Question: In NB 7.2 I have an "index.jsp" file, I've tried "Tools -> Options -> Fonts & Colors" [Html,Javascript,JSP ...], but I couldn't change this background color, does anyone know how and where to change the bkcolor for "tabs", "tabs-1" as shown in the following image ?

There are many times I've encountered this kind of situation, I couldn't find where the color setting was, it took forever to get to them, and the sample code may not show all possible color samples, maybe in the next version of NB, someone can come up with this kind of solution : Right mouse-click on any location to display a menu with color setting change option for where the mouse is pointing to ? It detects what file it is [Java,Html,JSP,JS ...] then detect the text it's is pointing to and show color options : fgcolor,bgcolor,highlight color ... This would be VERY USEFUL !!!
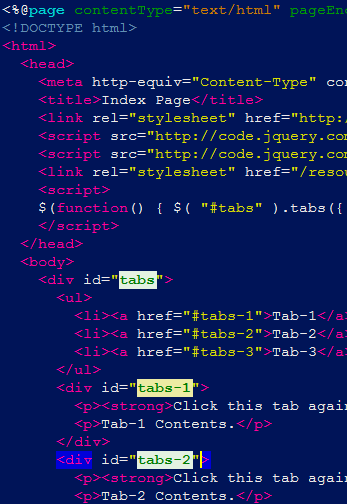
Answer: It's possible that some settings are taken from XML or HTML or general (= 'inherited').
Take a look at Language ...
- -
Or:
-
The last one will affect the setting of Strings which have the a setting 'inherited'.